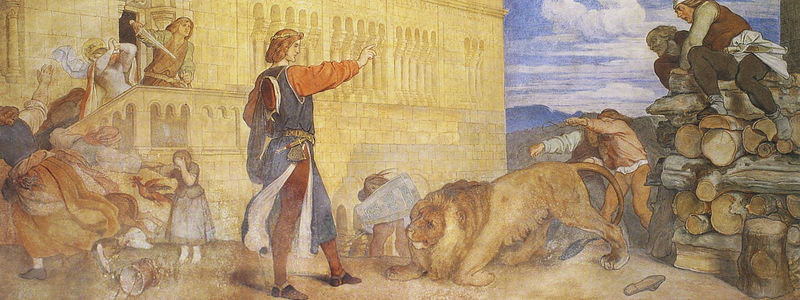
Titel: Die Fresken im Landgrafenzimmer
Künstler: Moritz Schwind
Standort: Eisenach, Wartburg (EU - D - Thüringen)
Schlagwörter: blau, himmel, mann, wolken, frauen, menschen, mädchen, frau, holz, männer, gebäude, haus, rot, schloss, mensch, brüstung, gold, kind, kinder, fassade, angst, treppe, könig, weib, weiber, flucht, burg, palast, schwert, furcht, schuh, ritter, holzstoß, fluchtpunkt, mittelalter, löwe, huhn, stiege, gebü, dompteur, biblische geschichte, befehlen, bändigung, strumphose, aufhalten